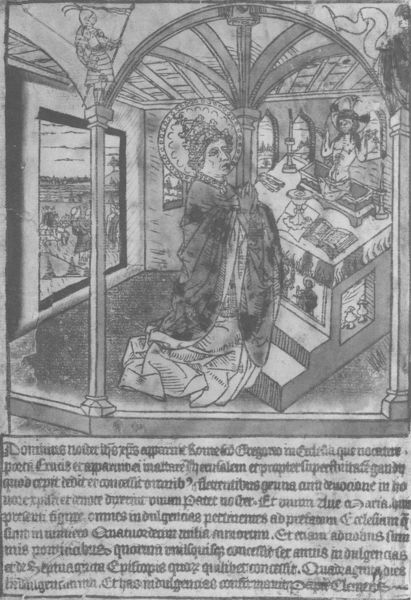
Titel: Die Messe des Hl. Gregor
Institution: London, British Museum
Schlagwörter: fenster, säulen, bibel, kelch, graphik, kerzen, buch, schwarzweiß, text, buchstaben, worte, altar, wandaufriss, jesus, knieend, kniend, betend, geölbe, betender